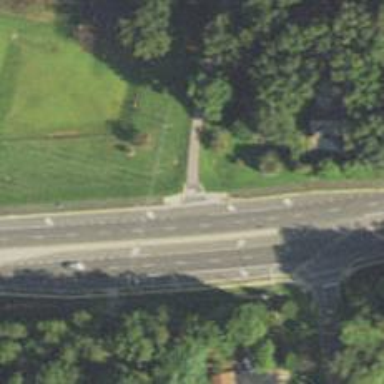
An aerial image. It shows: Marked crossing on cycleway road.